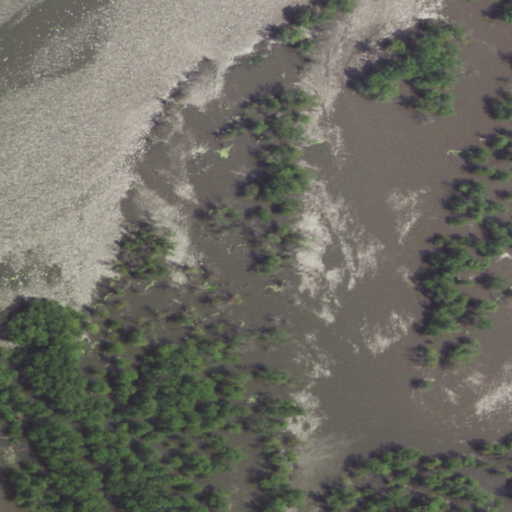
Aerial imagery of island in Illinois named Burlington Island containing open water, woody wetlands, and herbaceous wetlands